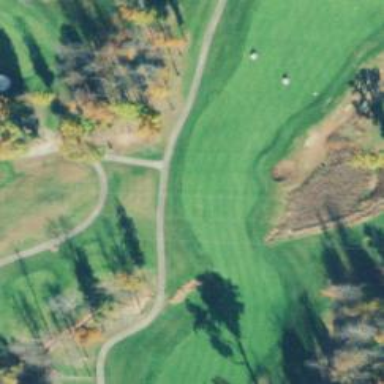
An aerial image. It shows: Path for both roads and golfers.